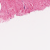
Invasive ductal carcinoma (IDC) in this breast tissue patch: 0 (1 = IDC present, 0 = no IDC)